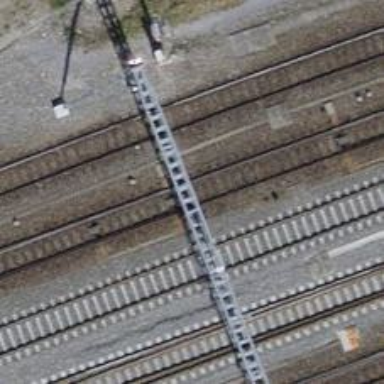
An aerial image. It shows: Siding railway line with electrified contact line for the trains.